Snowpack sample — Rabbit Ears Pass, Jackson County, Colorado, USA (12/17/25, 1:08 PM MST)
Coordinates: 40.387, -106.625
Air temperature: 34 °F
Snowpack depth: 46 cm
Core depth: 30 cm
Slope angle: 6°, slope face: 165°
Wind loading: medium
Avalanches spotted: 0
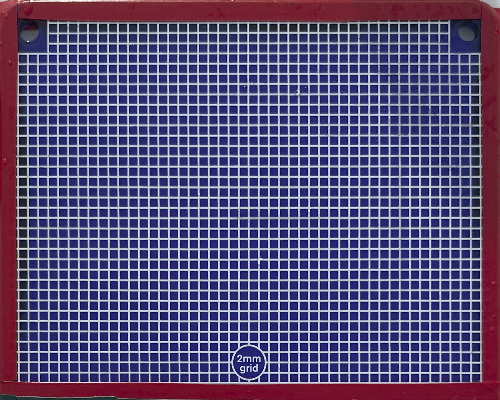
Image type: profile
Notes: No avalanches spotted nearby, although collected in a meadowy area with minimal risk on this face of the pass.